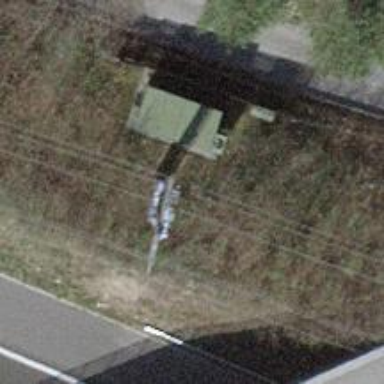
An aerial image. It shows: Concrete power pole.